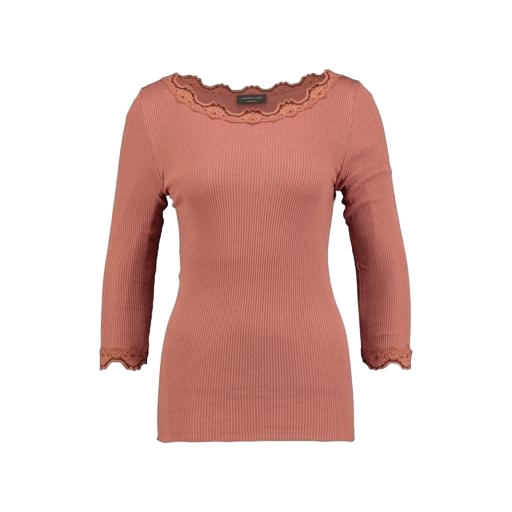
3/4 length sleeves, red three-quarter-sleeve scoop-neck t-shirt only macy, 3/4 sleeves, white background